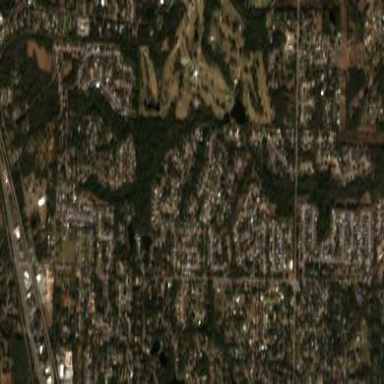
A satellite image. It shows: This residential area consists of single-family homes.